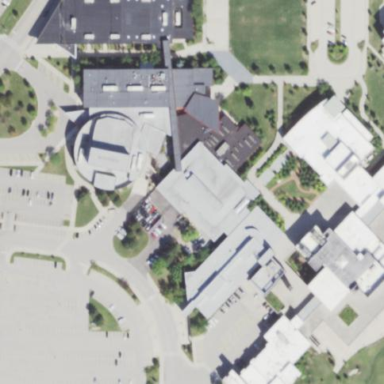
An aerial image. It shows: College building.